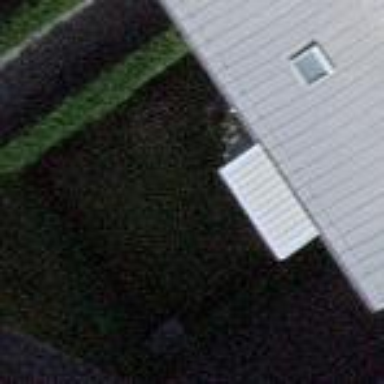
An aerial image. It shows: Garden enclosed by fence.